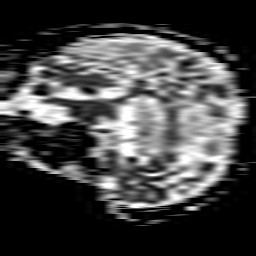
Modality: ADC
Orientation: sagittal
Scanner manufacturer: philips
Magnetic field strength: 1.5 T
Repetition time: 3.692 s
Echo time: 0.09411 s